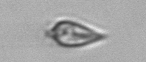
Label: Oxytoxum